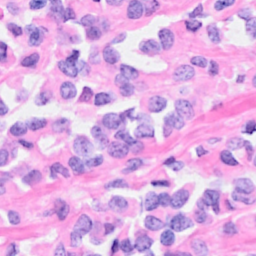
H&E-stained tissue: Breast